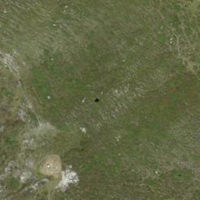
EUNIS habitat code: 26
Species observed at this site:
Parnassia palustris